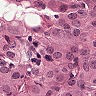
Metastatic tissue present: yes